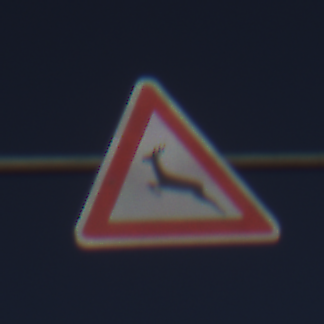
Verkehrszeichen: WildwechselRechts
Umgebung: Outdoor, Nature
Tageszeit: MorningAfternoon
Wetter: PartlyCloudy
Licht: Natural
Jahreszeit: NotSpecified
Kontrast: HighContrast